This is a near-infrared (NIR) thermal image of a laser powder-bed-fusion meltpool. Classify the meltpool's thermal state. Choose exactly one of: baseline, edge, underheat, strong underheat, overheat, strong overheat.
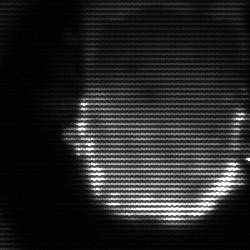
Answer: baseline